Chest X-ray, AP view. Patient: 80 years old, sex M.
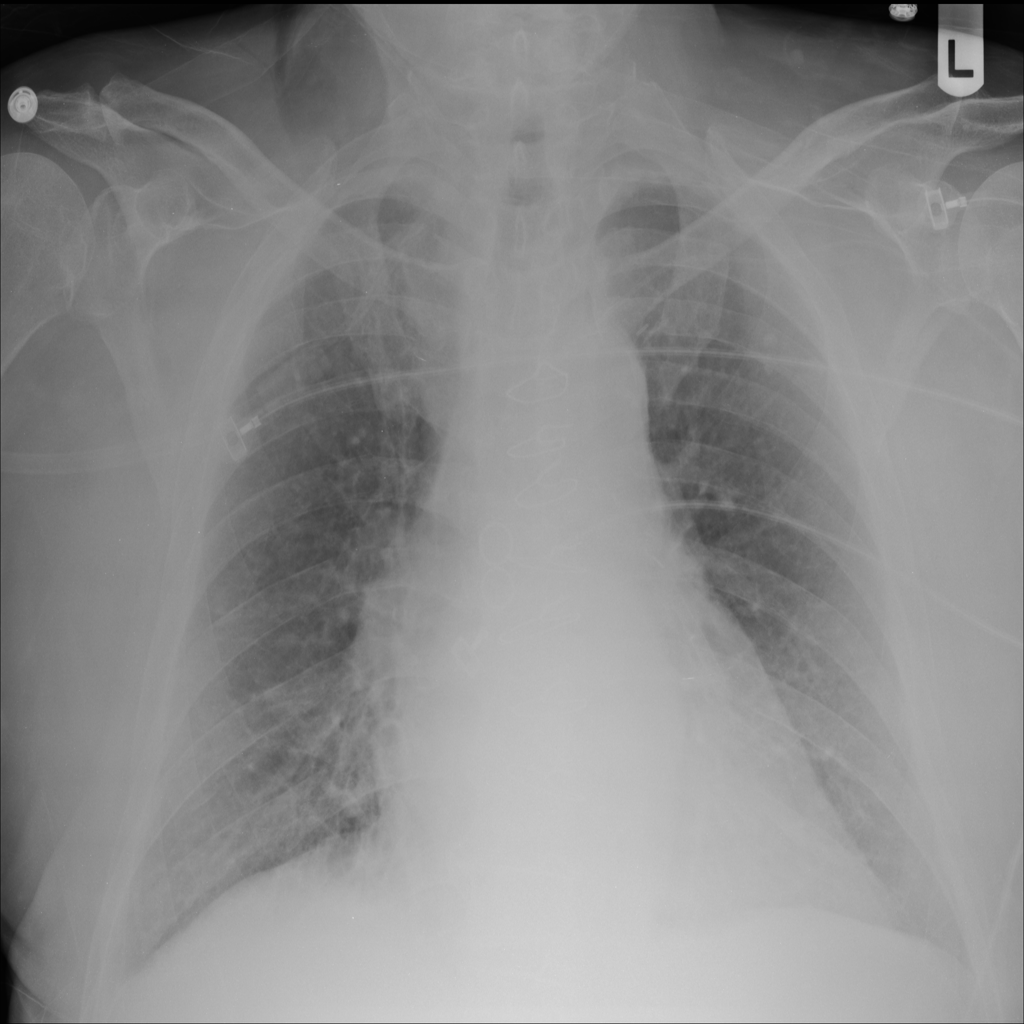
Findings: Effusion